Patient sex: M
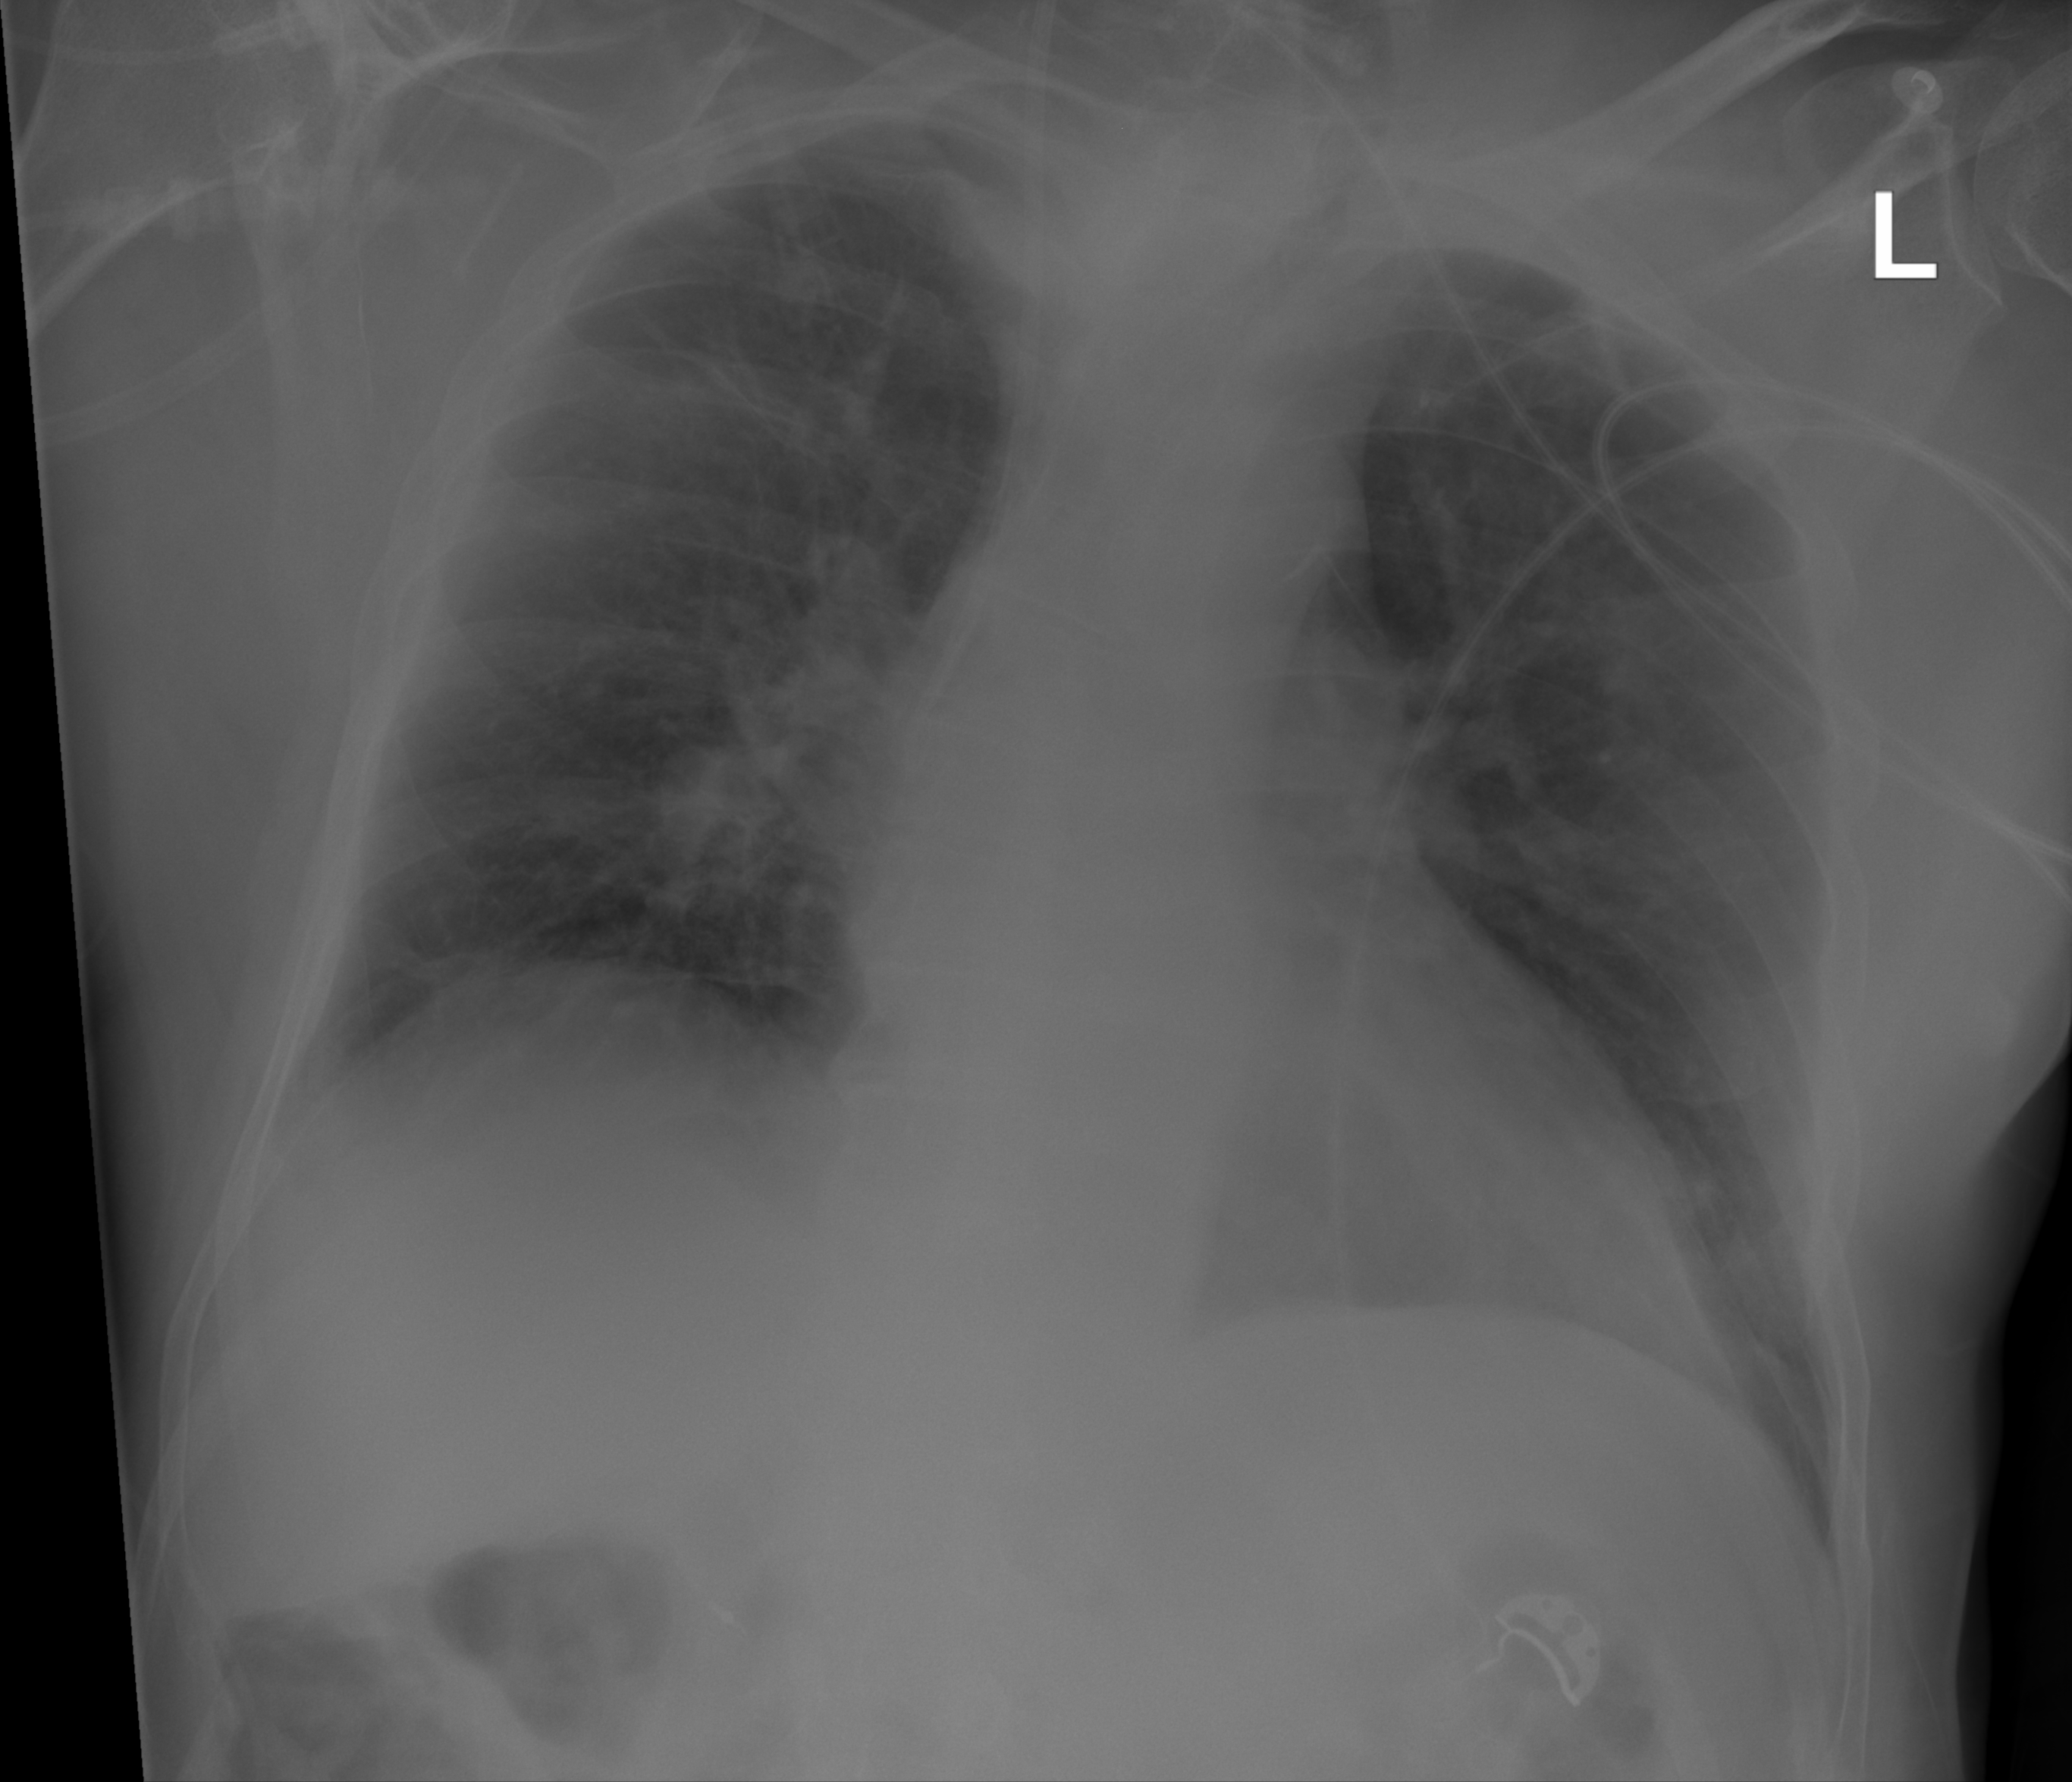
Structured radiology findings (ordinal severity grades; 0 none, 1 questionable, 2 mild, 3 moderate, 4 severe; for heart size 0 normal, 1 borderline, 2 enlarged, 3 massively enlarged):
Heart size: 0
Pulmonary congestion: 2
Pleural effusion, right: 2
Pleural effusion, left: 0
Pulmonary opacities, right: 0
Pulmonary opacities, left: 0
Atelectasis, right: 2
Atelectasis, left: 0